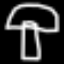
Label: mushroom